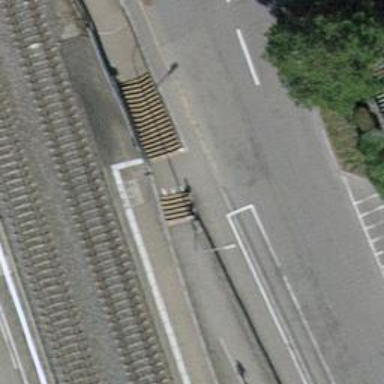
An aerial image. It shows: Road with steps.